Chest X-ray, AP view. Patient: 52 years old, sex M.
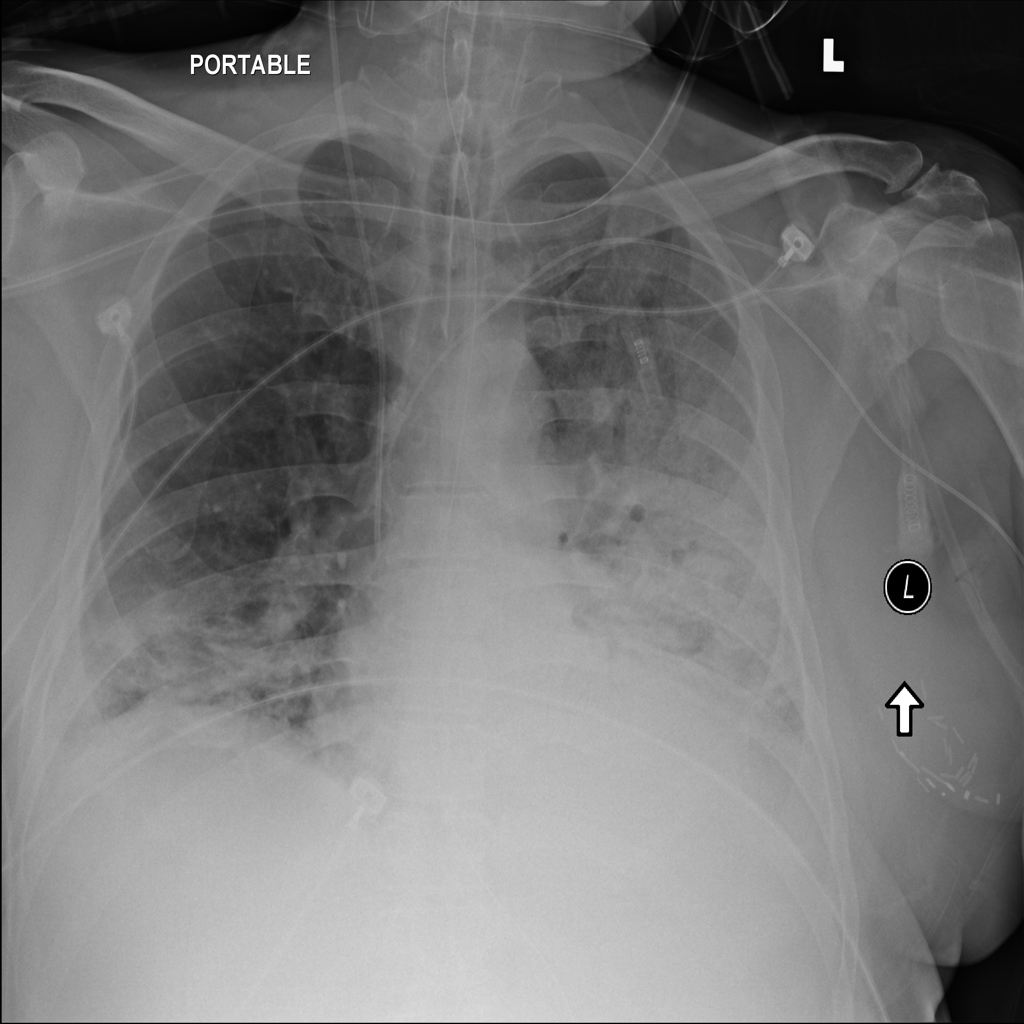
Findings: Consolidation, Infiltration